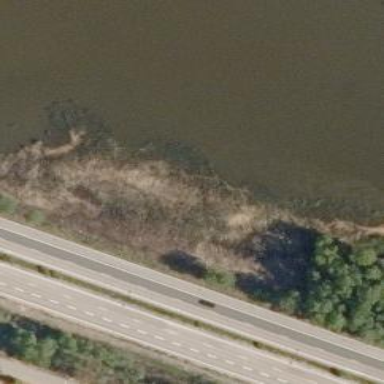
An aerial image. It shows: Reedbed wetland area.